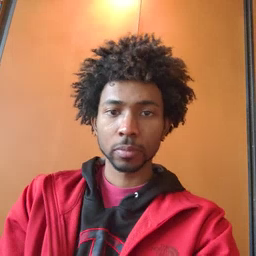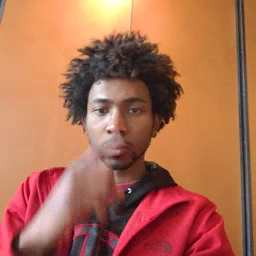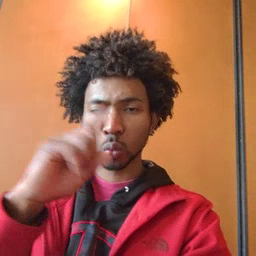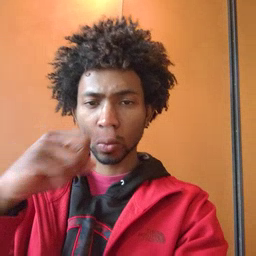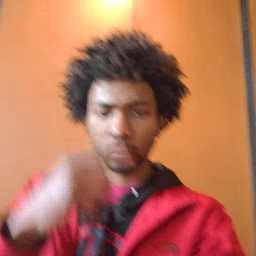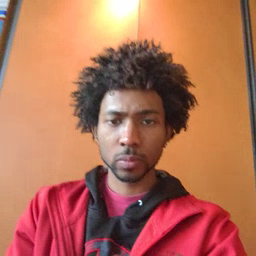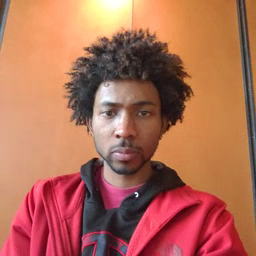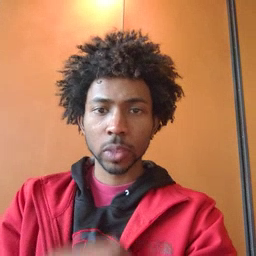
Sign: noisy